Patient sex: F
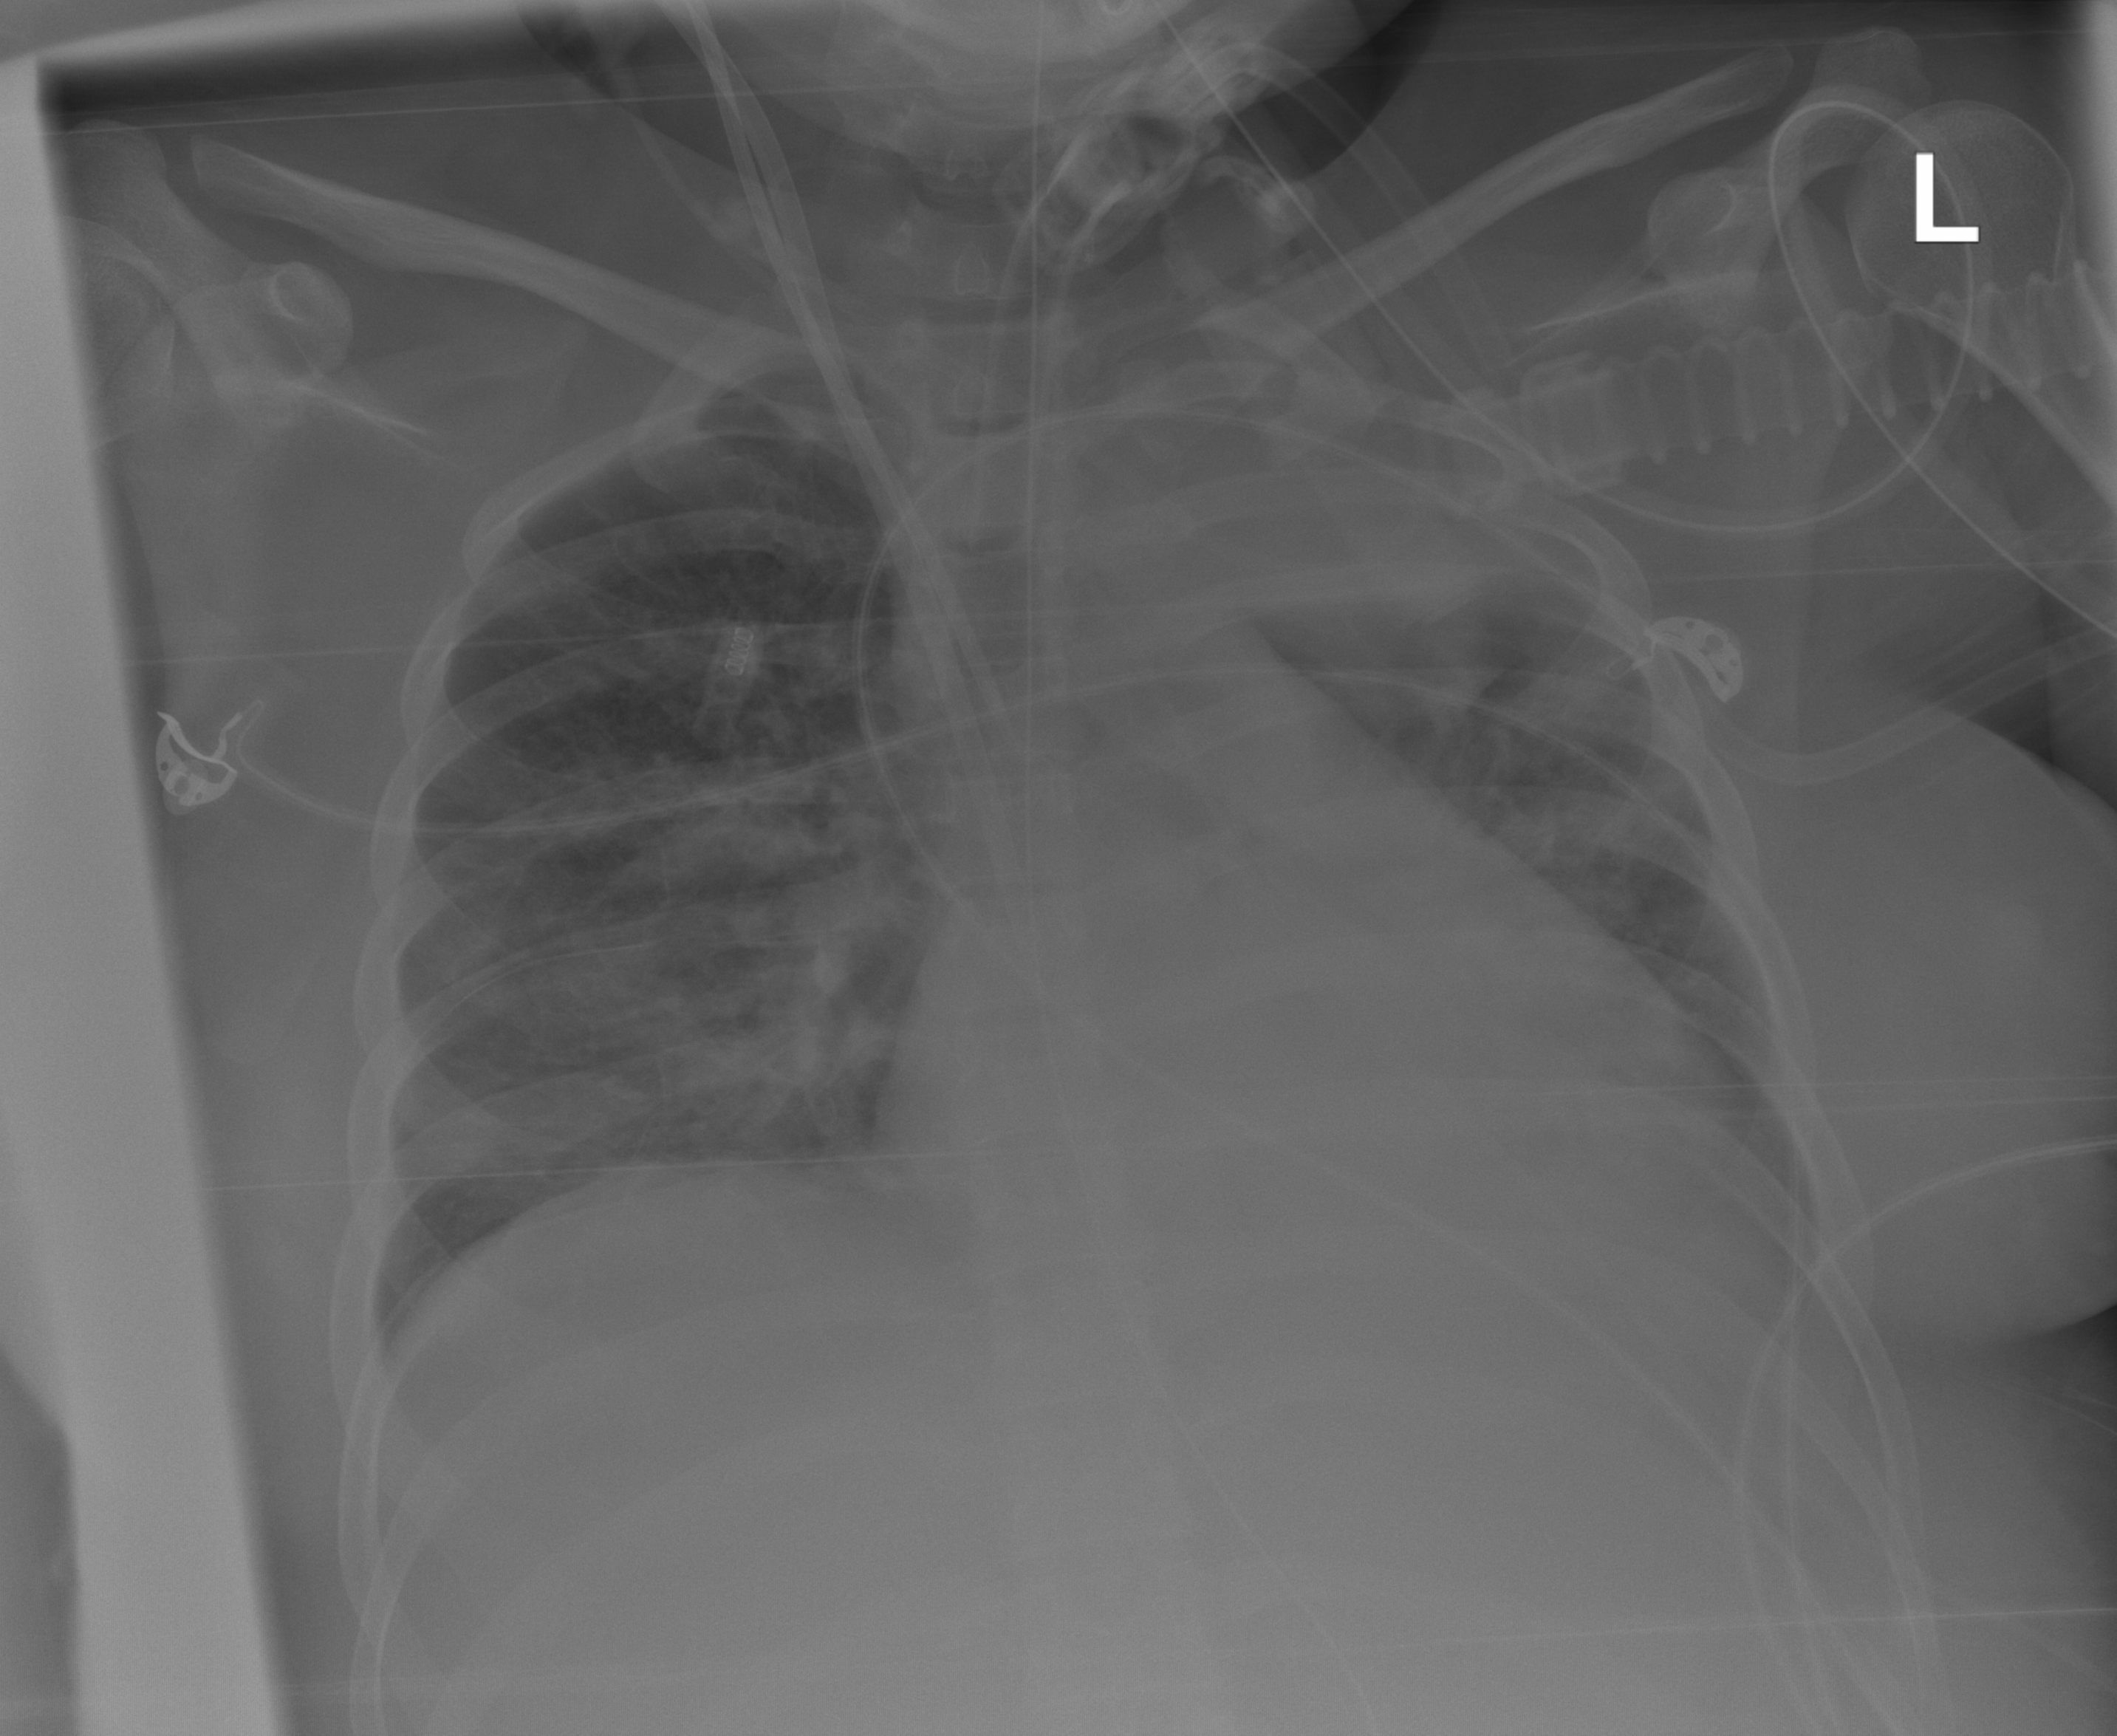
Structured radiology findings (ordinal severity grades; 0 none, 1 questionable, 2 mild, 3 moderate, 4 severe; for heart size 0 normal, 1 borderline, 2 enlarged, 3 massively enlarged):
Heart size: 2
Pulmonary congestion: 0
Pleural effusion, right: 0
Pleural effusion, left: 2
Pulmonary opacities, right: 2
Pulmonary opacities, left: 2
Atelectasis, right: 0
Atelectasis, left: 2